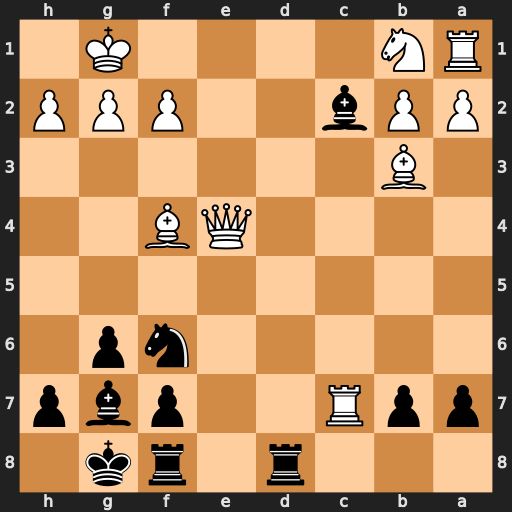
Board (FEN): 3r1rk1/ppR2pbp/5np1/8/4QB2/1B6/PPb2PPP/RN4K1
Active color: b
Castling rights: -
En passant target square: -
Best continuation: Rd1+ Qe1 Rxe1#